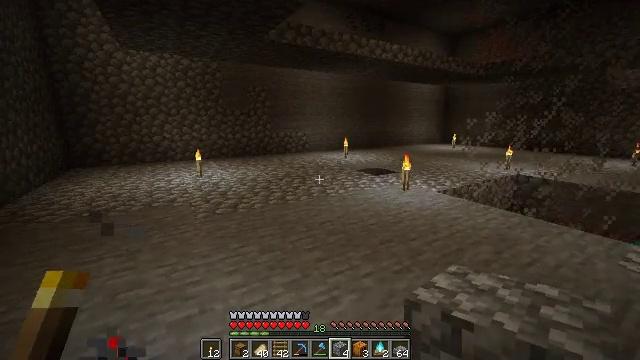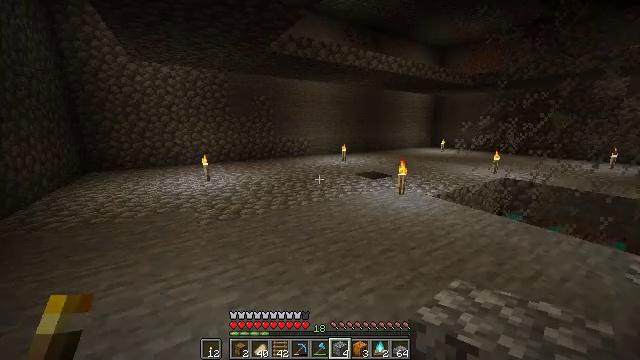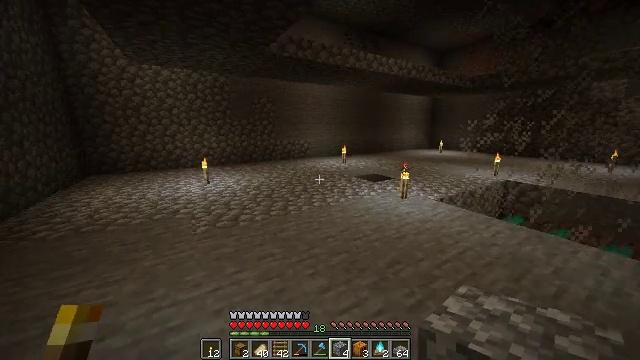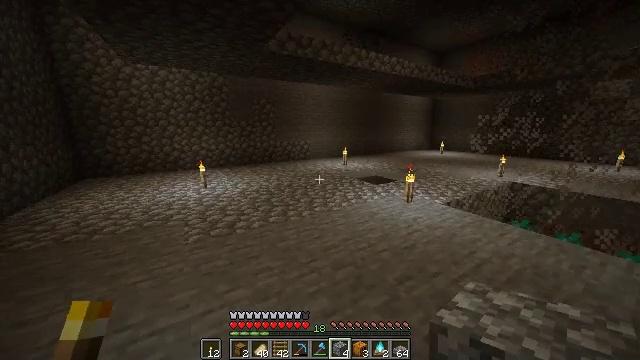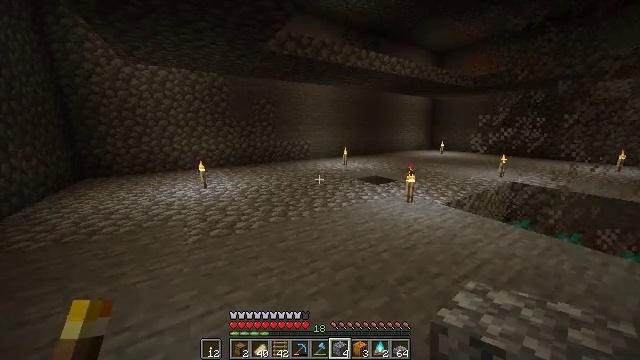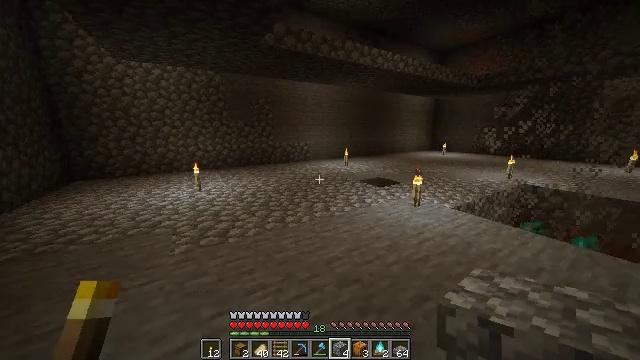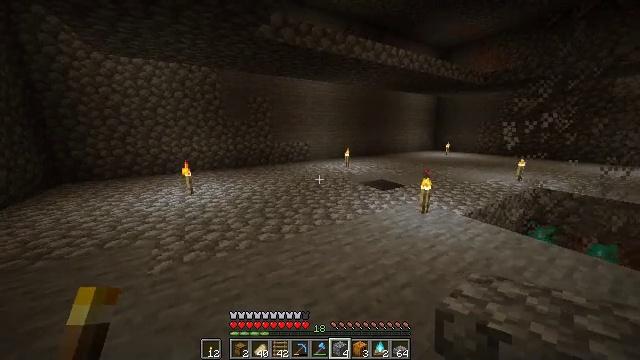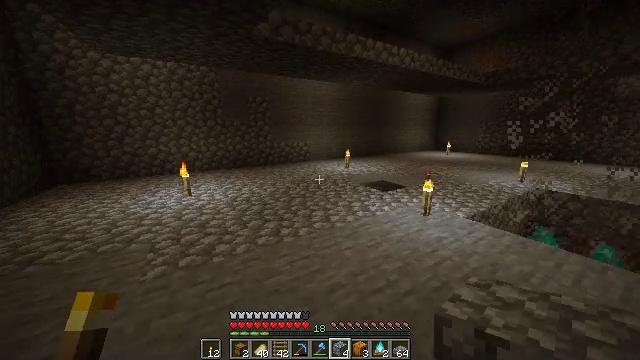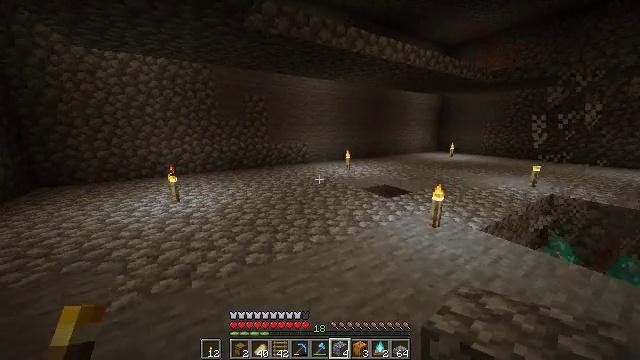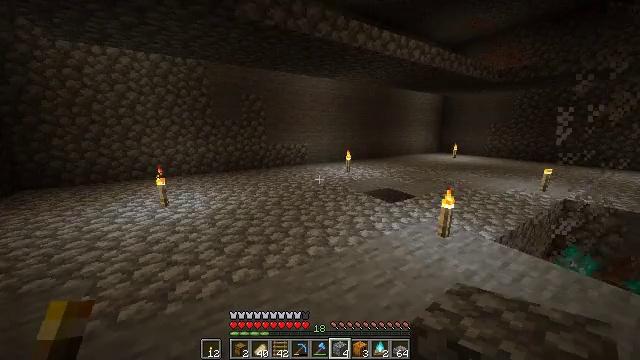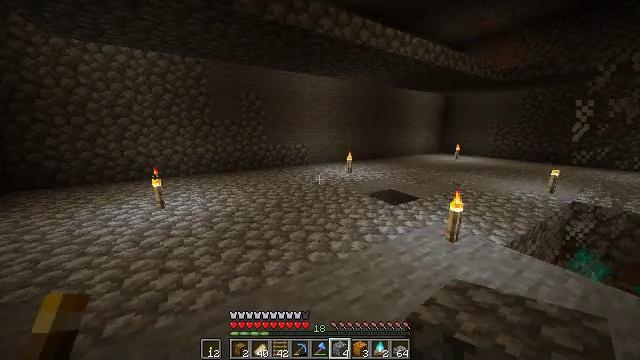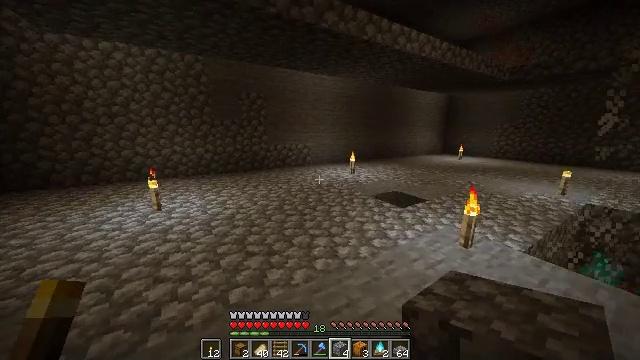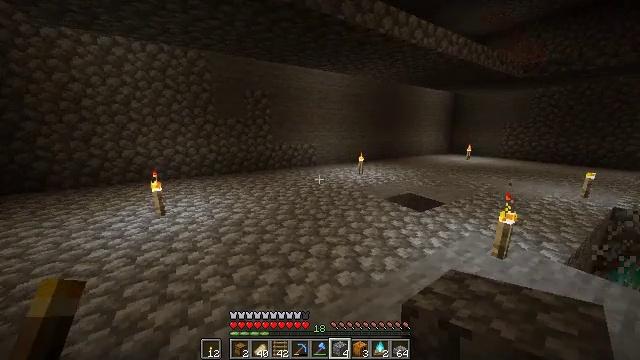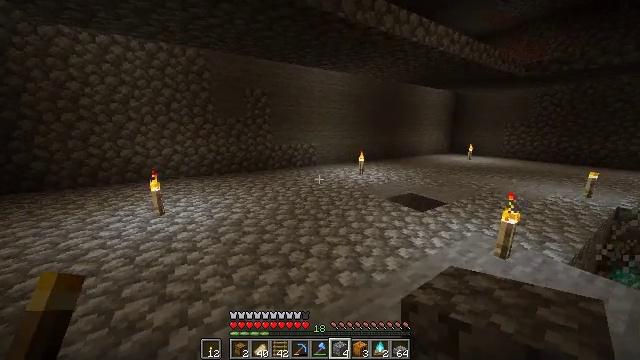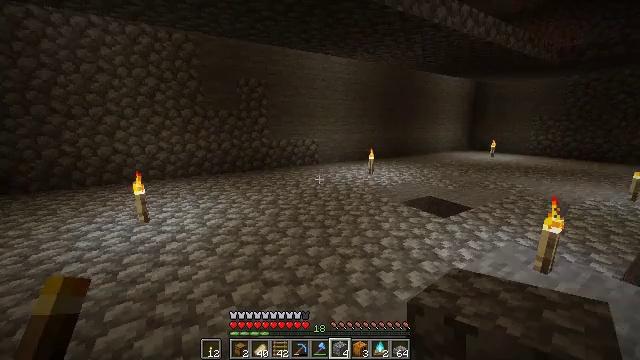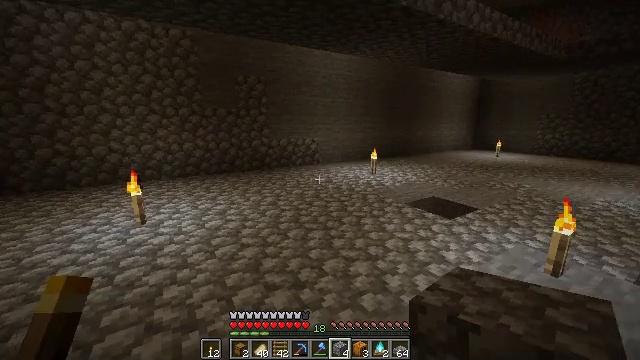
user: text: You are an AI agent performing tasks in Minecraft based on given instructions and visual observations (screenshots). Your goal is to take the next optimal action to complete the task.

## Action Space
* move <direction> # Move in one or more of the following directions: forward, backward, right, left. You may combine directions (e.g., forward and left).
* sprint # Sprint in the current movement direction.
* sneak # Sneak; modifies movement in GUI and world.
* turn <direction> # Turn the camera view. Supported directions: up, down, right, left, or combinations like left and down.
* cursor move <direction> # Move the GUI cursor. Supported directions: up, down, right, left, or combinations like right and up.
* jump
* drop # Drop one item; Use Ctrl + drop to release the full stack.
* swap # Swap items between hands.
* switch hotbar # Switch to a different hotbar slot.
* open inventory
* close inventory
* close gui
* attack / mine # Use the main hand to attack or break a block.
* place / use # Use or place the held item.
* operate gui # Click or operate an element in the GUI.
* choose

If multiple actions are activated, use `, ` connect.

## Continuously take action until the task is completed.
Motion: motion action
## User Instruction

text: Remove the ladder from its position.
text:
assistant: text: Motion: move forward, sprint
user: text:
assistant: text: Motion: move forward, sprint
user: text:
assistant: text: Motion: move forward
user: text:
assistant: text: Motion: move forward
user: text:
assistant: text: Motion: move forward
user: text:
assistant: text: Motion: move forward
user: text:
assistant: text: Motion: move forward
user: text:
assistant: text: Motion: move forward
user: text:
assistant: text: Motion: move forward
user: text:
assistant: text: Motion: move forward and move left
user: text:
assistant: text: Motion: move forward and move left
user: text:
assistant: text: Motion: move left
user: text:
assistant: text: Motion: no_op
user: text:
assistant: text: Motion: no_op
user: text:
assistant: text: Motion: no_op
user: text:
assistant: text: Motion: no_op
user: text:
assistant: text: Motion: no_op
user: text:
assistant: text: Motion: no_op
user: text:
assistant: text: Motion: no_op
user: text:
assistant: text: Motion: no_op
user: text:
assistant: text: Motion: no_op
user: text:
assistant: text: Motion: no_op
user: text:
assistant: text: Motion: no_op
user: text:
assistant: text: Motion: no_op
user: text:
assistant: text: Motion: no_op
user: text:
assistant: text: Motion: no_op
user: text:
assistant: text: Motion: no_op
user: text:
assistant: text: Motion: no_op
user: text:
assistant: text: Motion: no_op
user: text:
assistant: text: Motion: no_op